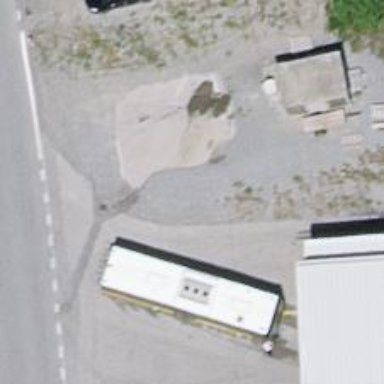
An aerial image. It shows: Storage tank that is man-made.